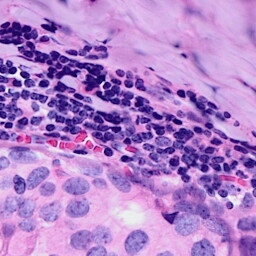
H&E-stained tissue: Breast